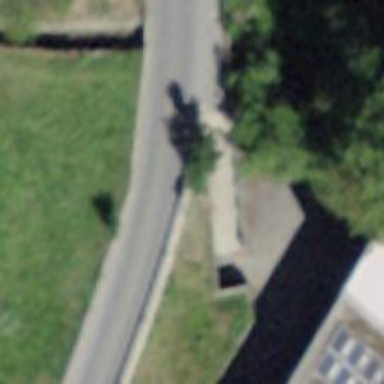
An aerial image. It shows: Road with steps.